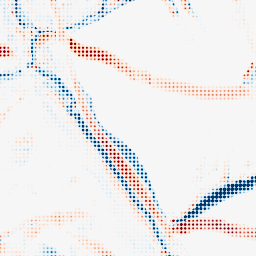
Category: morphological
Decomposition family: morphological_rect
Decomposition parameters: operation: average
width: 10
height: 20
Upsampling method: sinc_hamming
Upsampling parameters: scale: 8
kernel_size: 4
Upsampling scale: 8